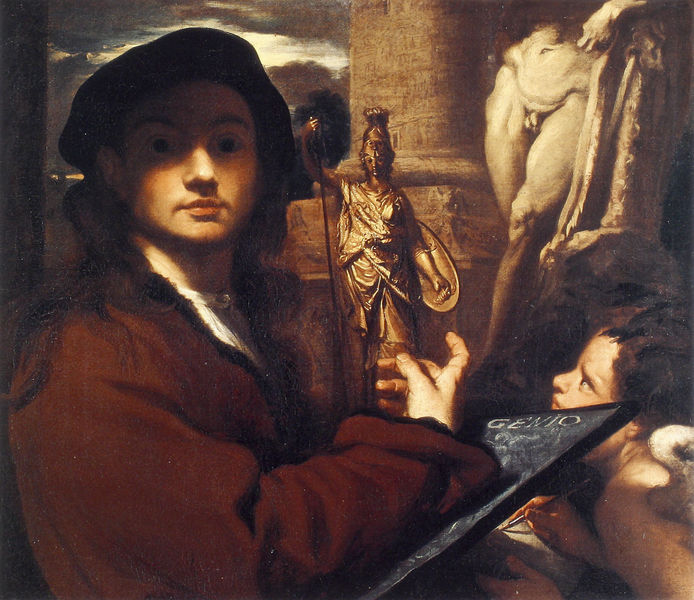
Titel: Der Genius der Skulptur
Künstler: Lieven Mehus
Institution: Florenz, Palazzo Pitti
Schlagwörter: mann, schatten, säule, rot, mütze, figur, gold, engel, skulptur, tafel, junge, schild, knabe, künstler, helm, schreiben, athene, genio, gemio, tael